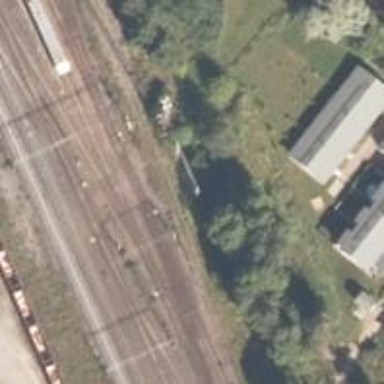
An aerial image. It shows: Rail siding with electrified contact lines.